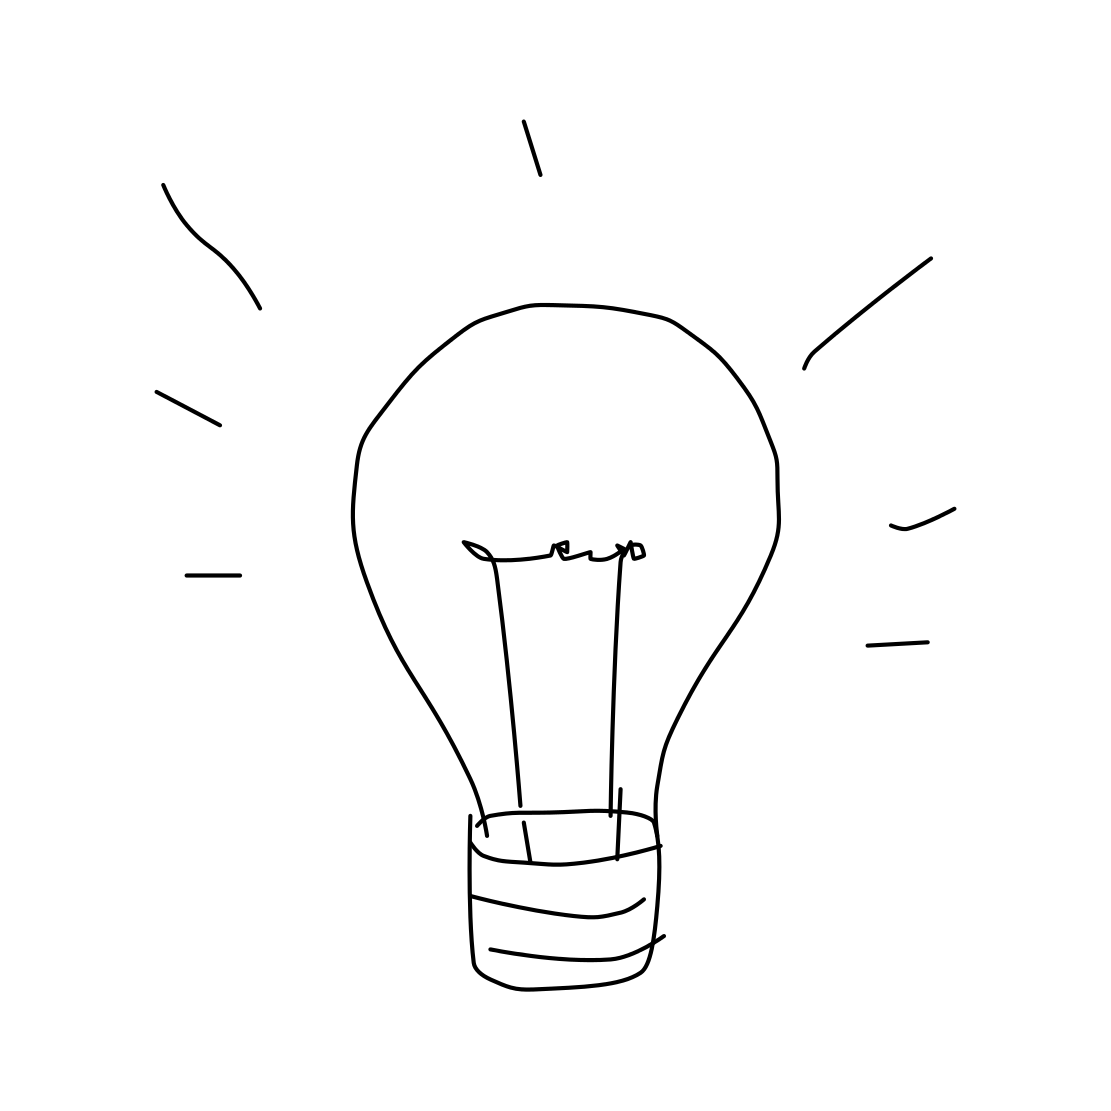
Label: lightbulb